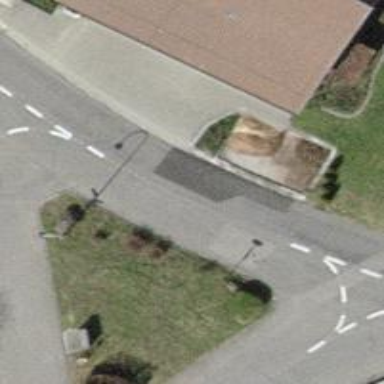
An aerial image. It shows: Tertiary road with asphalt surface.